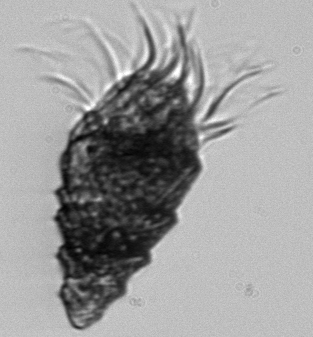
Label: Laboea_strobila